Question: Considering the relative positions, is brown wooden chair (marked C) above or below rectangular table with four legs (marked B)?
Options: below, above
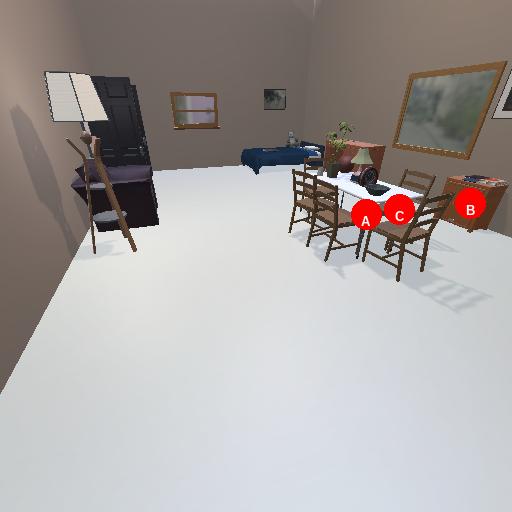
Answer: below